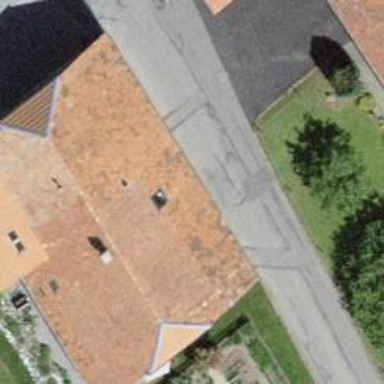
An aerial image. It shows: Farm building.